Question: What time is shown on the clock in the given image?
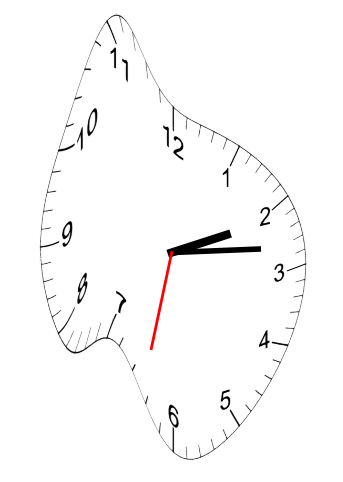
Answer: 02:13:32